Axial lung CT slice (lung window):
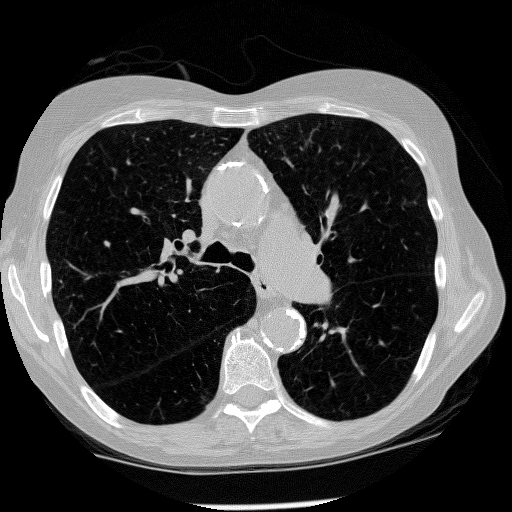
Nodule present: no